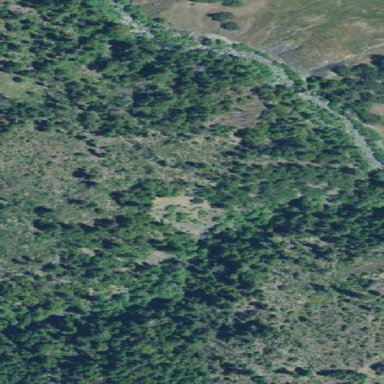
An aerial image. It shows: Forest area.